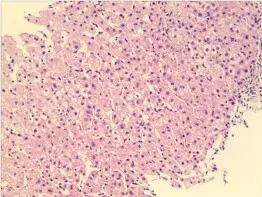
X100.
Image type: pathology (h&e)